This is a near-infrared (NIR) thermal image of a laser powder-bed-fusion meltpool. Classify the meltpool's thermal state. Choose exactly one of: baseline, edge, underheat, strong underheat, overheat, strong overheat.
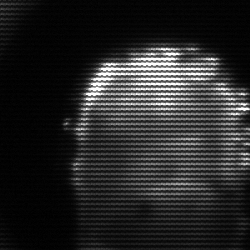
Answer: baseline